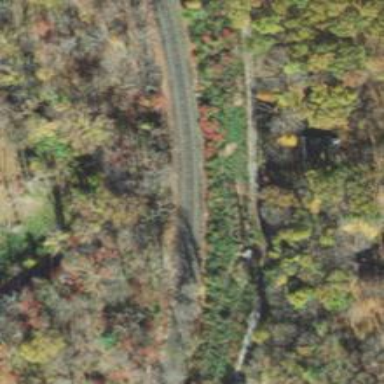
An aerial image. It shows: Railway track.